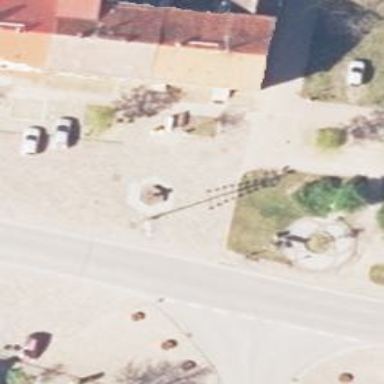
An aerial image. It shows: Beautiful fountain.